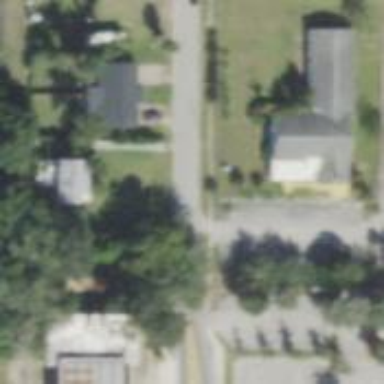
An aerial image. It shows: Residential road with asphalt surface and sidewalk on the left.